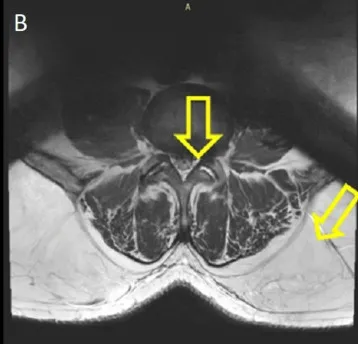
Axial plane, L4-L5 foraminal disc herniation.
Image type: radiology (mri)